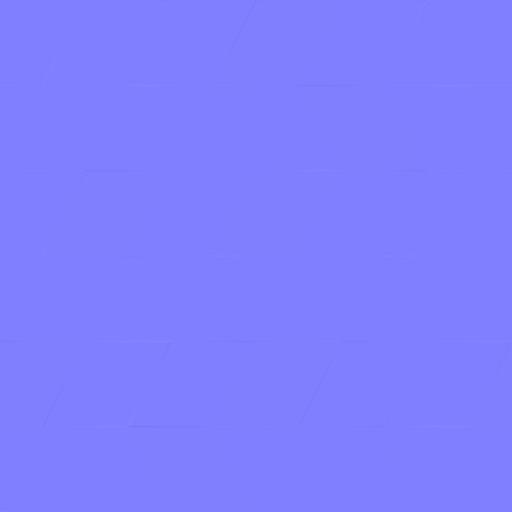
floor marble stone tiled tiles tiling